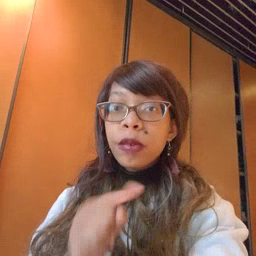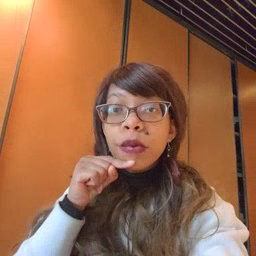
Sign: carrot